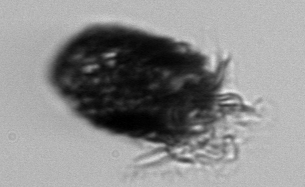
Label: Stenosemella_pacifica